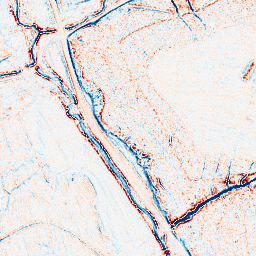
Category: edge_preserving
Decomposition family: anisotropic_diffusion
Decomposition parameters: iterations: 5
kappa: 100
gamma: 0.2
Upsampling method: sinc_blackman
Upsampling parameters: scale: 2
kernel_size: 8
Upsampling scale: 2